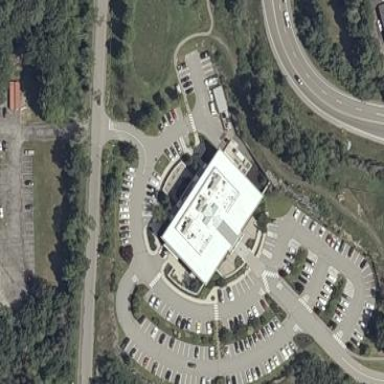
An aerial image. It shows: Police building.